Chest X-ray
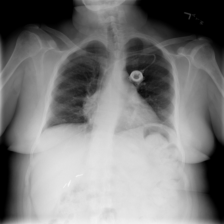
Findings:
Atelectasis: negative
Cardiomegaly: negative
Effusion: negative
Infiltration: negative
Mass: negative
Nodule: negative
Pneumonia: negative
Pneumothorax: negative
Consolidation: negative
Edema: negative
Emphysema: negative
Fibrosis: negative
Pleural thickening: negative
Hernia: negative